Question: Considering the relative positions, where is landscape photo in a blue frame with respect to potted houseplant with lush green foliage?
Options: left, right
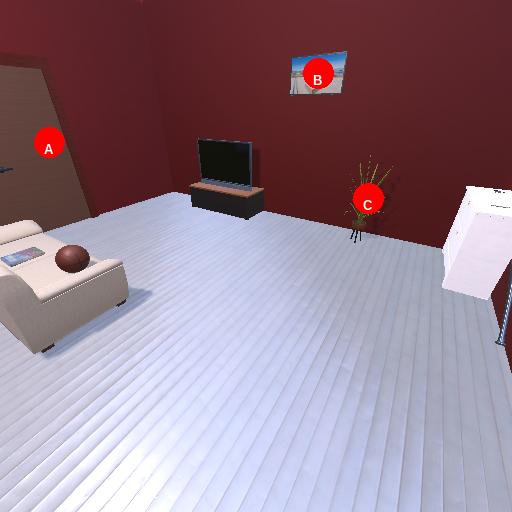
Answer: left